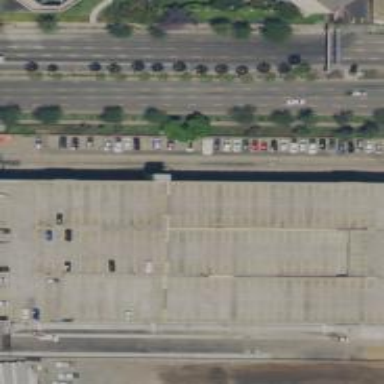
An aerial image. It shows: Multi-storey parking building.